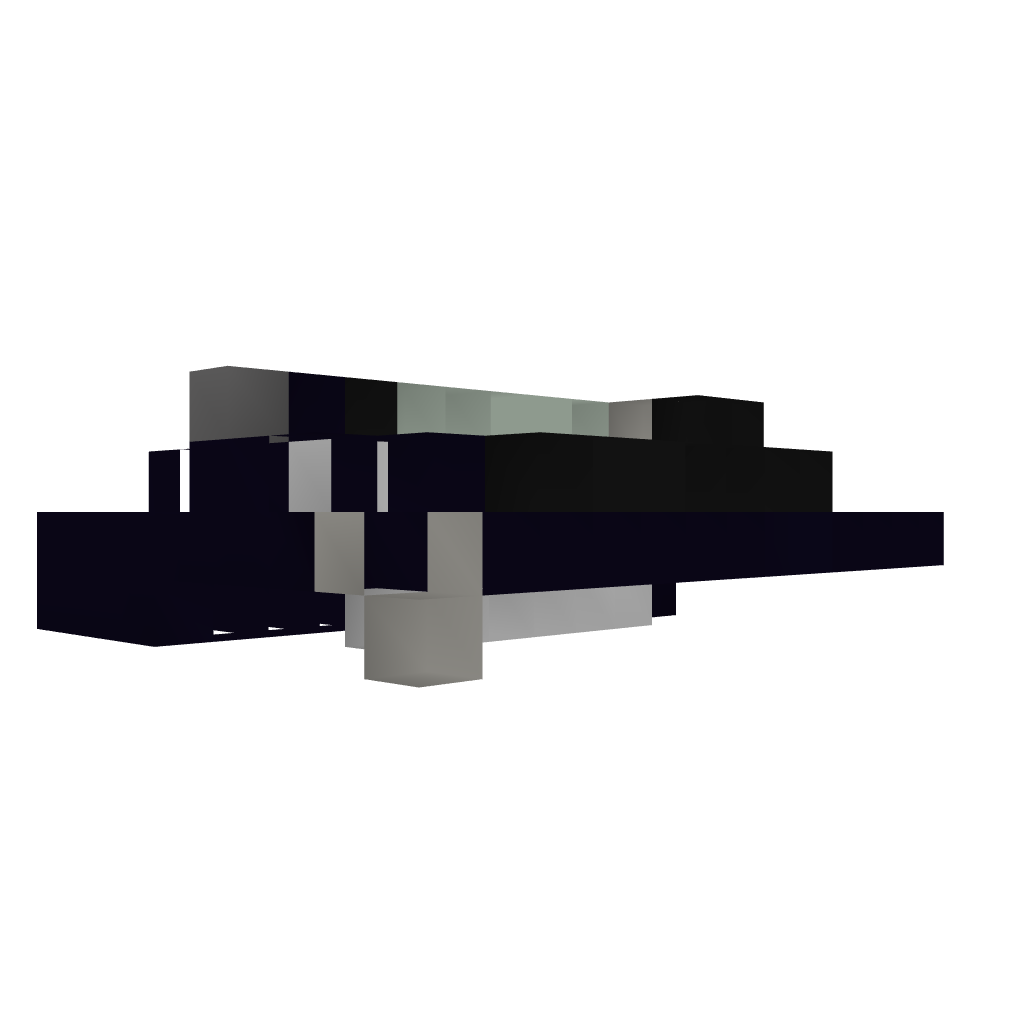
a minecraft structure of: TNT Cannon